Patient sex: F
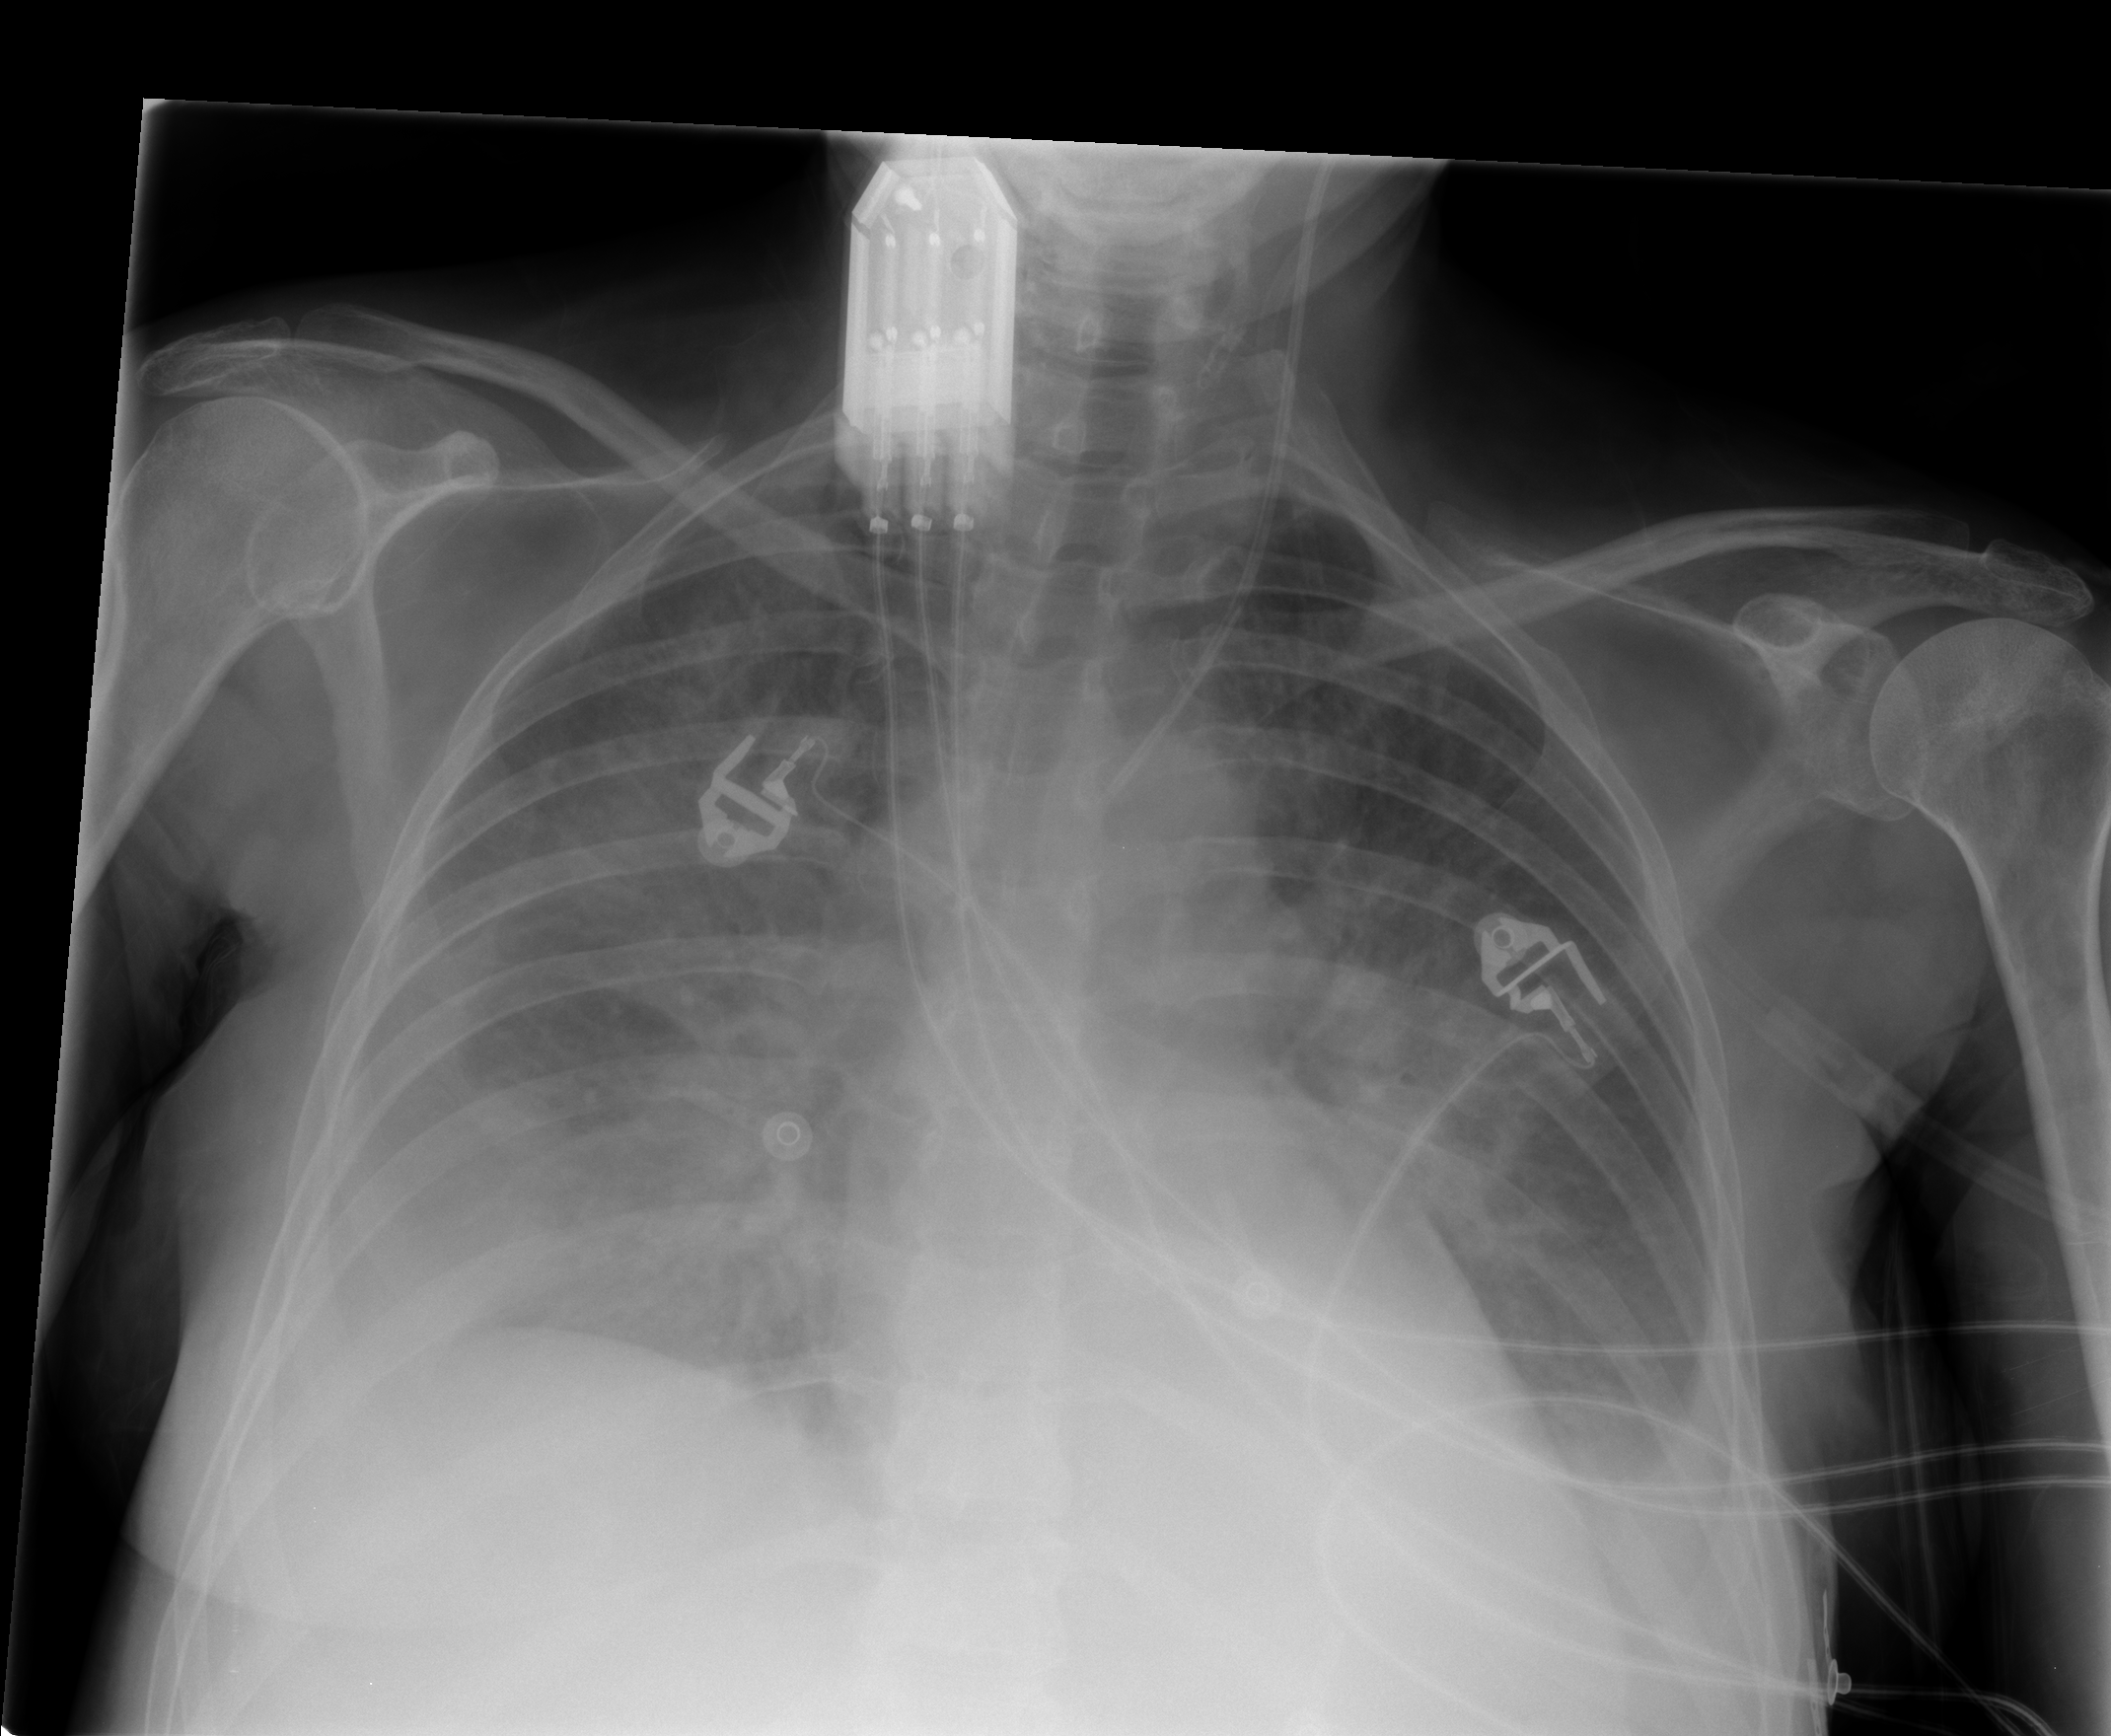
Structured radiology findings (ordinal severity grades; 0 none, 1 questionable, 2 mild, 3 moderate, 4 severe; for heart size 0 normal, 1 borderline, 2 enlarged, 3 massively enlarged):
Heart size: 0
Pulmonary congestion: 0
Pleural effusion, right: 3
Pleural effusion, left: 3
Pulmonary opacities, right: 1
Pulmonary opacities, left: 1
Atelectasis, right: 0
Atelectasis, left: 0